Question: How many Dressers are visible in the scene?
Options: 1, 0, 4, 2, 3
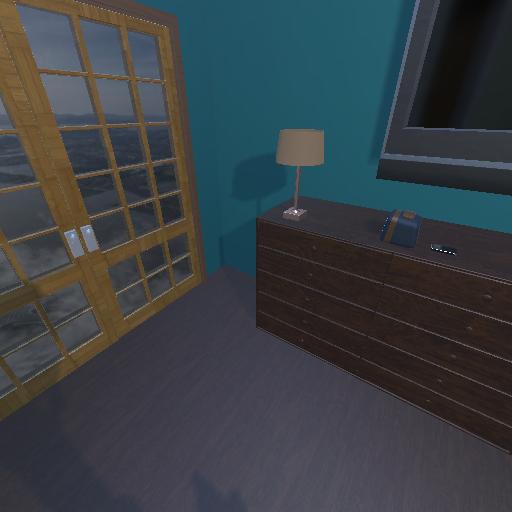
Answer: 1